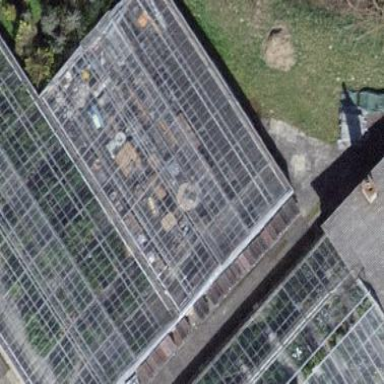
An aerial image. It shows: Greenhouse.